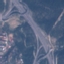
Label: Highway